Question: From my iPhone application I'm outputting data from text to a file. When opened with windows notepad, the data is all on one line and where there should be a new line a block character is present (showing that it's an unrecognized character or something). When opened with windows wordpad, it displays just fine. Would there be something wrong in my code? I'm simply output '
' when i want a new line.

NOTE : It's working fine with other editors like textedit, MS Word on mac as well as on windows.
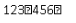
Answer: Windows default is to use '
' as end-of-line marker. Notepad only recognises that, other text editors may know about other line-end styles and render correctly.
As VonC <URL> where it now can recognize non-Windows end-of-line sequences.